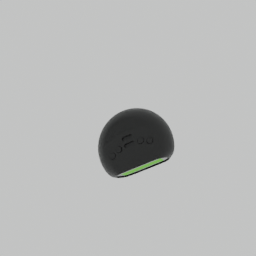
Label: electronics